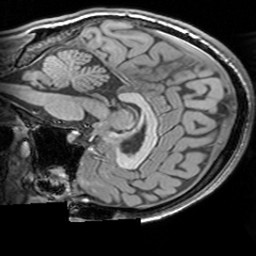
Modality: T1w
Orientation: sagittal
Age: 21
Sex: female
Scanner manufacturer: siemens
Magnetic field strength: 3 T
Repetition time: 1.63 s
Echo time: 0.00311 s